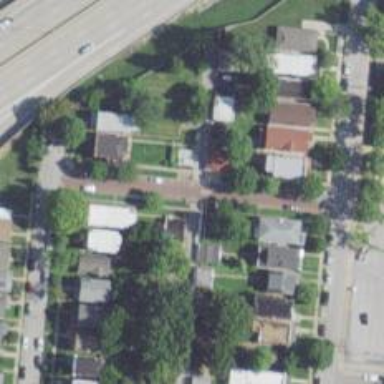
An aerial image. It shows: Alley classified as service road.